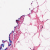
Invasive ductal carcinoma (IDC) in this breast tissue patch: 0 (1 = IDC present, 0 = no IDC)